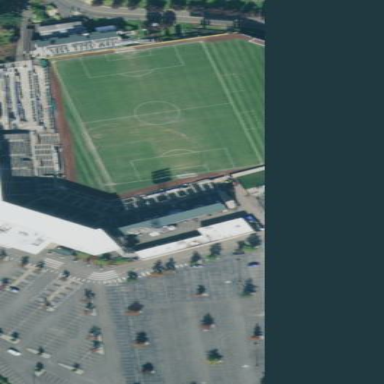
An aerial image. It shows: Grandstand building.